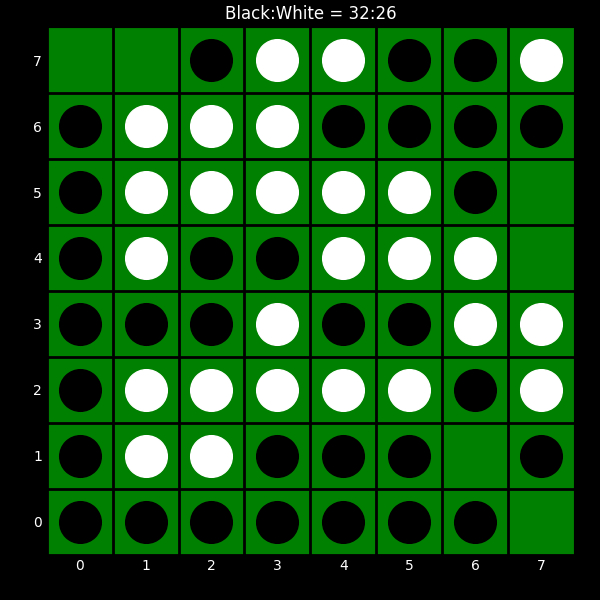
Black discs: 32
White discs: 26